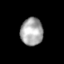
Tissue: skin
Cell type: Epithelial cells
Senescence score: 0.854
Nuclear area (px): 611
Mean DAPI intensity: 166.741